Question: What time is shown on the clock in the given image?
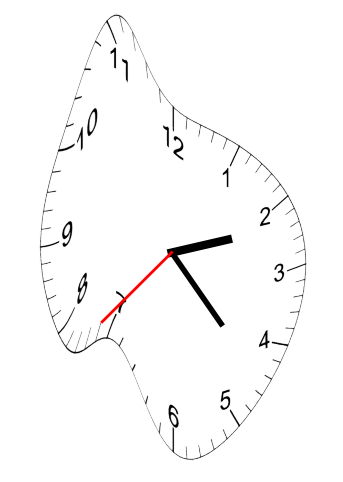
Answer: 02:22:37